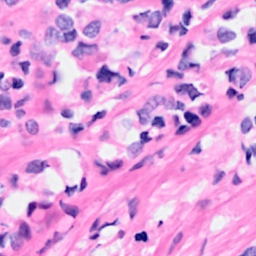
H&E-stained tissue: Breast